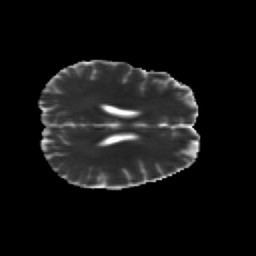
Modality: MD
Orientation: axial
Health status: healthy
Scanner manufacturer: siemens
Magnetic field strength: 3 T
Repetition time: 10 s
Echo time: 0.092 s